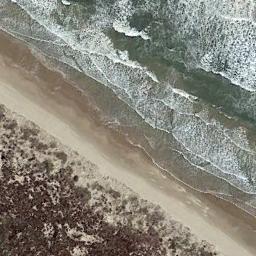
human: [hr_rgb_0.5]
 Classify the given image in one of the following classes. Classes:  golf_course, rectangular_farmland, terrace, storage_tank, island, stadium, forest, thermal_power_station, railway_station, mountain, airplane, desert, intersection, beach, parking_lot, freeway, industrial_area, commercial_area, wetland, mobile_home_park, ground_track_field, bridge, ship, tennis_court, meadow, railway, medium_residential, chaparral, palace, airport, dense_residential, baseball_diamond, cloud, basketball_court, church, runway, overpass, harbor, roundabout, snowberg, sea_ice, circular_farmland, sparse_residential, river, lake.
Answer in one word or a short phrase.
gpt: beach